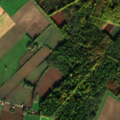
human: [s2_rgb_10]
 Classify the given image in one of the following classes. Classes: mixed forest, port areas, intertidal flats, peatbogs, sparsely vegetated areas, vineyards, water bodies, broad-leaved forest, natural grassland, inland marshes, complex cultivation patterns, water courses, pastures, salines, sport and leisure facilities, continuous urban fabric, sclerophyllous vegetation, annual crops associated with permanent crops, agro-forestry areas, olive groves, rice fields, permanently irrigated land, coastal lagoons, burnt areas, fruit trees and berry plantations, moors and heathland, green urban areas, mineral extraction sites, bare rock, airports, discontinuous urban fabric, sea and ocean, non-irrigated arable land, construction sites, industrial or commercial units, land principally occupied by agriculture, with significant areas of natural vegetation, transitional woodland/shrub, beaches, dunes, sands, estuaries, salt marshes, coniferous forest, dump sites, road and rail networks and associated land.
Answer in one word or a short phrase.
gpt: non-irrigated arable land, complex cultivation patterns, broad-leaved forest